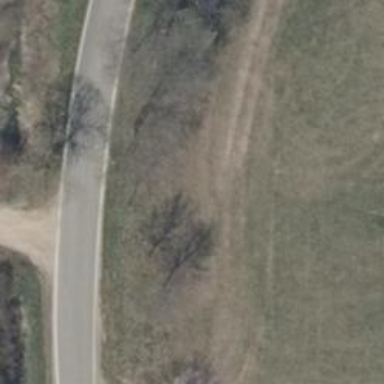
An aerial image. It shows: Track road with grade4 tracktype.